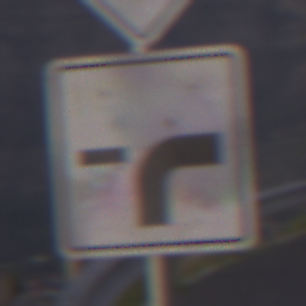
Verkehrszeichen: VerlaufVorfahrtsstrasse9
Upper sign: Vorfahrtsstrasse
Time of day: Dawn
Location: Outdoor (RoadRail)
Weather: Clear
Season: NotSpecified
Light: Natural